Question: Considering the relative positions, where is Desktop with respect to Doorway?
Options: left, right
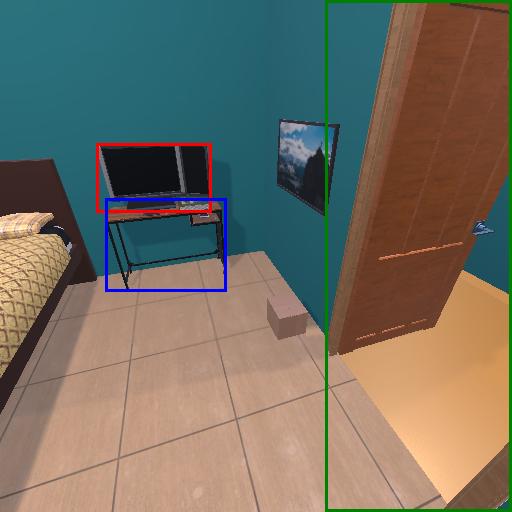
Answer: left